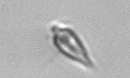
Label: Oxytoxum